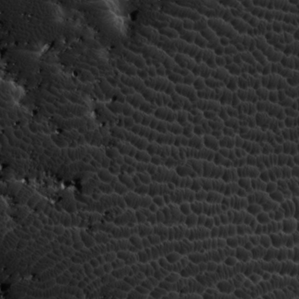
Label: non_frost